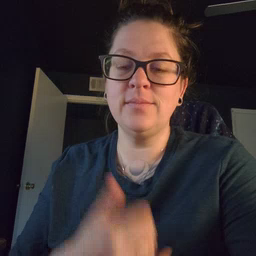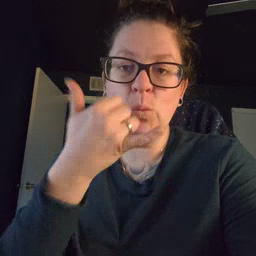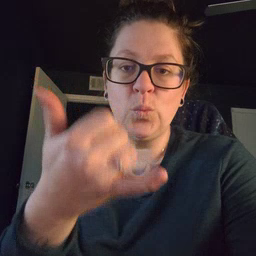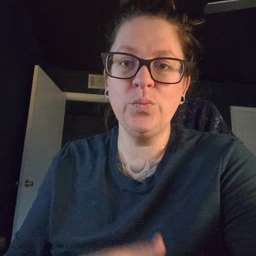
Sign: callonphone